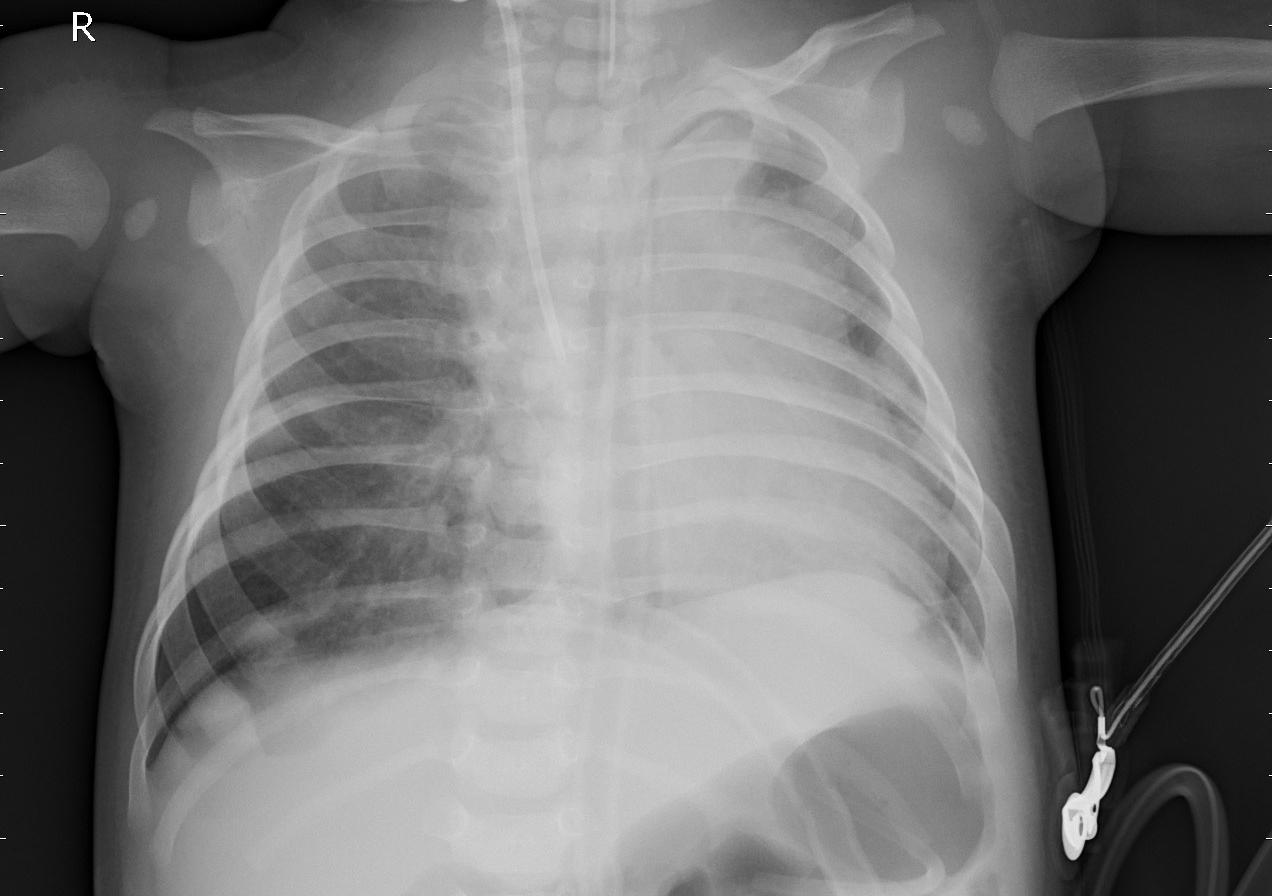
Diagnosis: PNEUMONIA